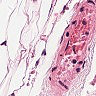
Metastatic tissue present: no